Aerial crown-view tile of a tropical tree (Barro Colorado Island, Panama), acquired 20241112:
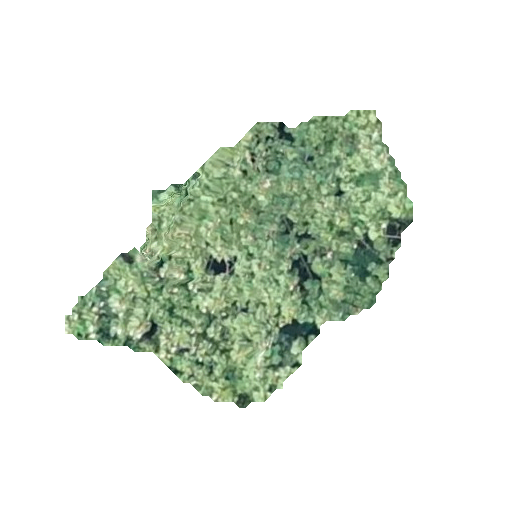
Species: Ochroma pyramidale
GBIF accepted scientific name: Ochroma pyramidale
Crown area: 93.0 m²